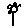
Label: flower